Question: I am trying to add a custom control at runtime. So i created a custom control with its own paint method. Whenever the "Add" button clicked, a new control is created and added to main form. But While adding controls,I cannot see others, but first control only. I have no idea about what is happening, Can anyone help?. Thanks in advance.

'''
public ref class CustomLine : public UserControl
{
private:
Point P1,P2;
Pen ^pen;
public:
CustomLine(Point p1, Point p2)
{
P1 = p1;
P2 = p2;
pen = gcnew Pen(Color::Red,2);
}
protected:
virtual void OnPaint(System::Windows::Forms::PaintEventArgs ^e) override
{
e->Graphics->DrawLine(pen,P1,P2);
}
};
private: System::Void button1_Click(System::Object^ sender, System::EventArgs^ e)
{
int xx1 = Convert::ToInt32(this->x1->Text);
int yy1 = Convert::ToInt32(this->y1->Text);
int xx2 = Convert::ToInt32(this->x2->Text);
int yy2 = Convert::ToInt32(this->y2->Text);
CustomLine ^cline = gcnew CustomLine(Point(xx1,yy1),Point(xx2,yy2));
this->Controls->Add(cline);
this->Invalidate();
}
'''
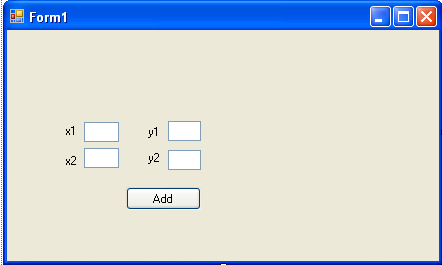
Answer: lc's comment resolved the issue. Thanks lc.
In the custom class,it was missed to initialize control's attributes "Location" and "Size". After initializing these attributes, the controls starts appearing in the form as expected.
'''
public ref class CustomLine : public UserControl
{
private:
Point P1,P2;
Pen ^pen;
public:
CustomLine(Point p1, Point p2)
{
P1 = p1;
P2 = p2;
this->Location = P1;
this->Size = System::Drawing::Size(Point(P2.X - P1.X, P2.Y - P1.Y));
pen = gcnew Pen(Color::Red,2);
}
protected:
virtual void OnPaint(System::Windows::Forms::PaintEventArgs ^e) override
{
e->Graphics->DrawLine(pen,P1,P2);
}
};
'''